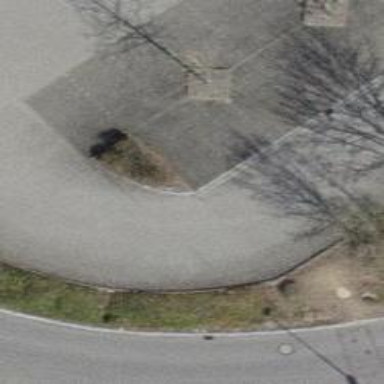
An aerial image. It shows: Parking aisle with paving stones surface.